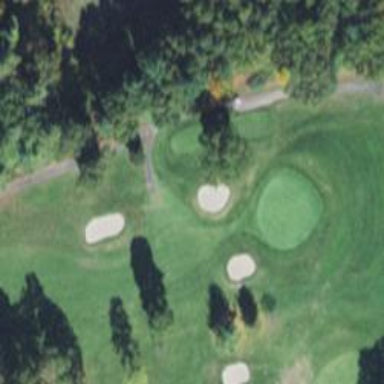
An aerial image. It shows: Golf hole.